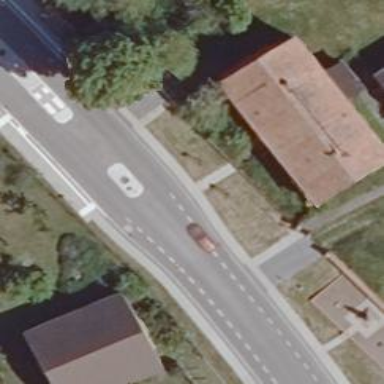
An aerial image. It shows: Traffic calming island.